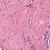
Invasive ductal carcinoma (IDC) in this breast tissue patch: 0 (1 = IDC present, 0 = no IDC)